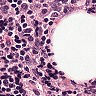
Metastatic tissue present: no